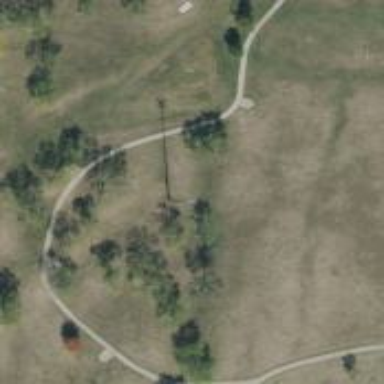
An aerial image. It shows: Disc golf basket.